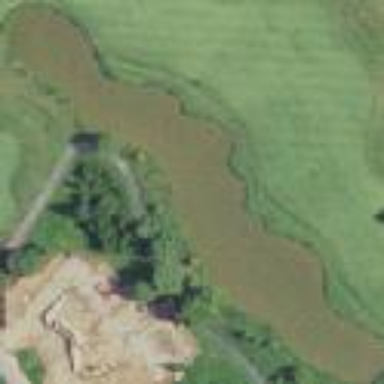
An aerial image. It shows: Scenic view of water hazard on golf course. The natural water feature adds beauty to the landscape.